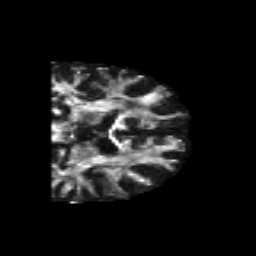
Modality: FA
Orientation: coronal
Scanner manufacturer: siemens
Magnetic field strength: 3 T
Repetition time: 6.8 s
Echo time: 0.093 s